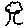
Label: tree